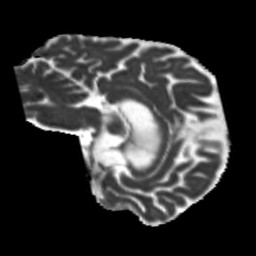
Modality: MD
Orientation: sagittal
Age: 71
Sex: male
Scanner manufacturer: siemens
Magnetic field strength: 3 T
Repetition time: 5.25 s
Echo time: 0.08 s